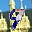
Label: 9